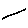
Label: line